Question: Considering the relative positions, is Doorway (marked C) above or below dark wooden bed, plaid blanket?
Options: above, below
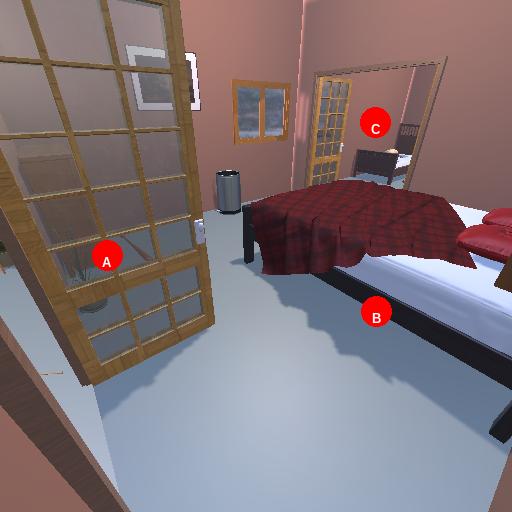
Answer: above